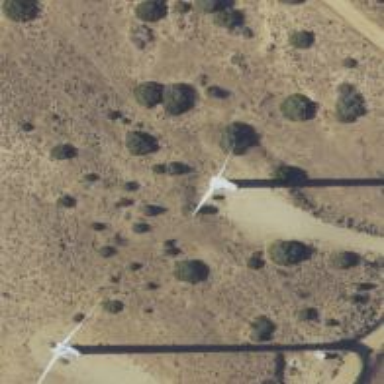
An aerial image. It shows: Wind power generator employing wind turbines.